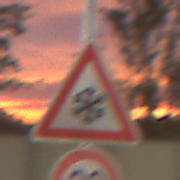
Verkehrszeichen: SchneeOderEisglaette
Zusatzzeichen unten: Geschwindigkeit20
Umgebung: Outdoor, Urban
Tageszeit: SunriseSunset
Wetter: PartlyCloudy
Licht: Artificial
Jahreszeit: NotSpecified
Kontrast: HighContrast